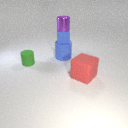
large blue rubber cylinder to the left of large red rubber cube